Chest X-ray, AP view. Patient: 22 years old, sex M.
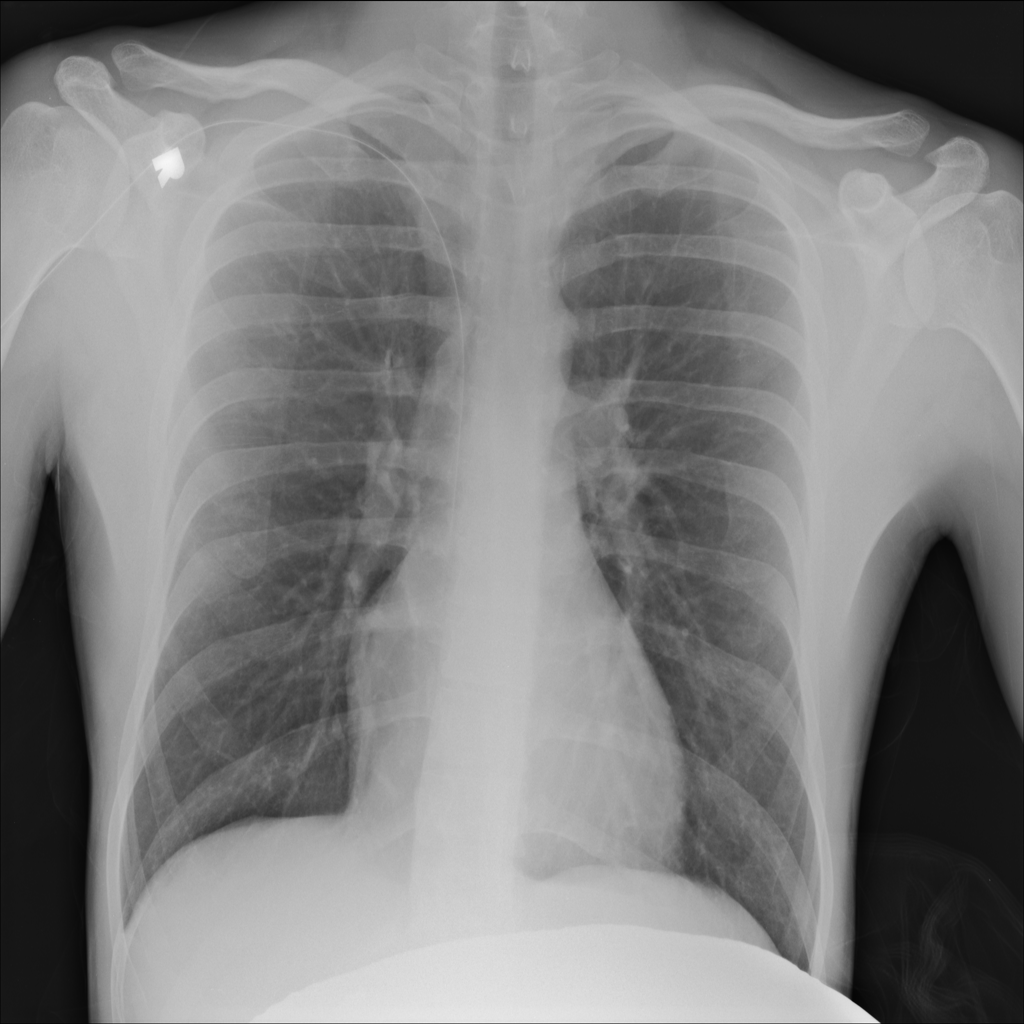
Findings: No Finding